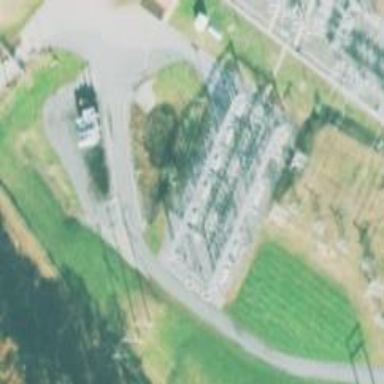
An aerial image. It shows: Switch for power supply.